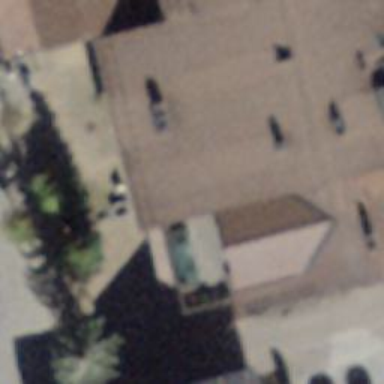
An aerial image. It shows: Clothing store.